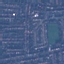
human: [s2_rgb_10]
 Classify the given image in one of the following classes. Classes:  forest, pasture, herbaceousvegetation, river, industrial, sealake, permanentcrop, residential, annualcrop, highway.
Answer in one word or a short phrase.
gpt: Residential